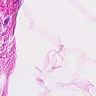
Metastatic tissue present: no